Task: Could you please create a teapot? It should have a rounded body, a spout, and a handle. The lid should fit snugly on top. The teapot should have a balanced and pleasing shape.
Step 128:
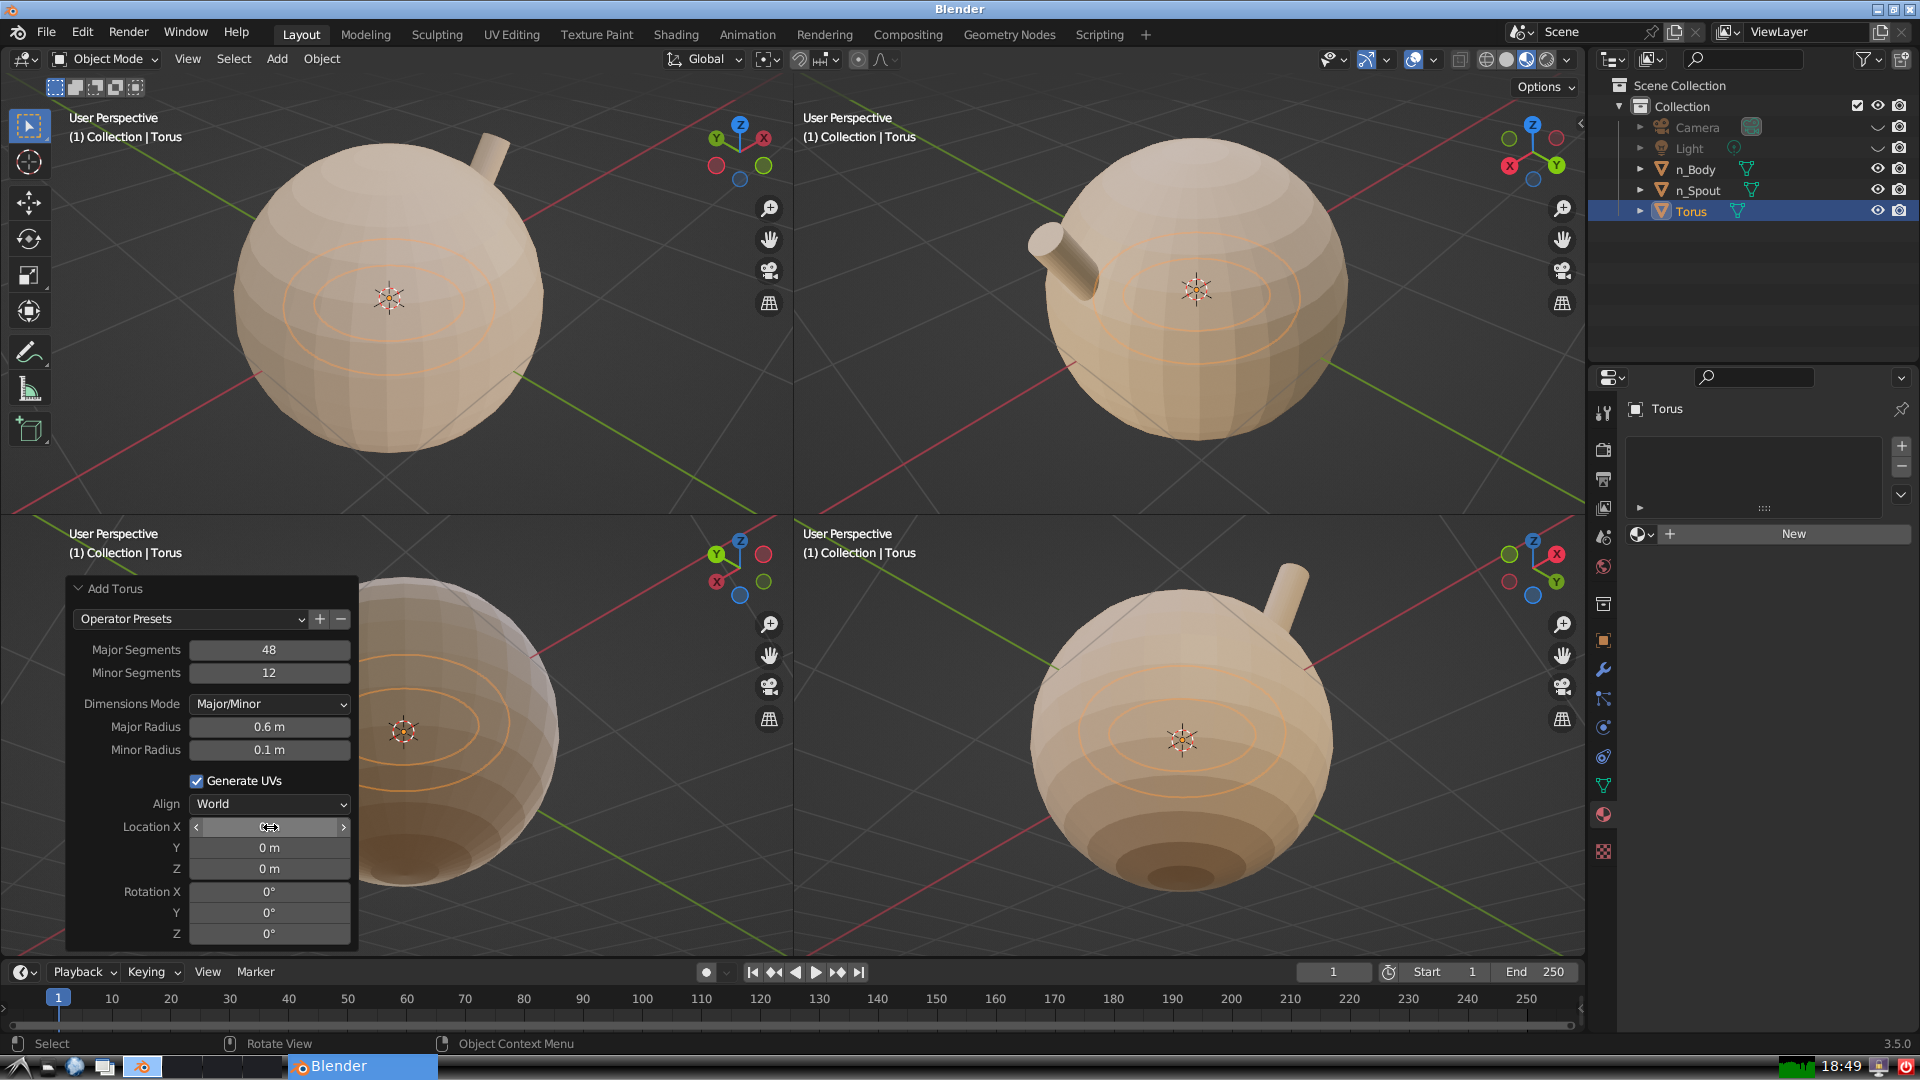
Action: click: no